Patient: sex M, age 44
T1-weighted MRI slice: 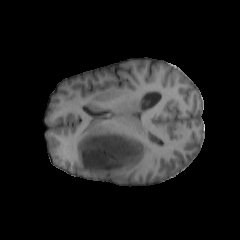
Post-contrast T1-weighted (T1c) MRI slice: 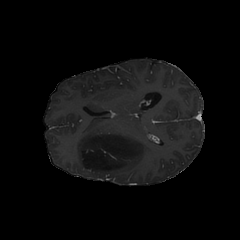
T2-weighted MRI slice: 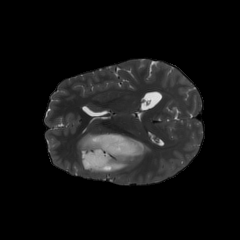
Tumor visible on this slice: yes
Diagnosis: Astrocytoma, IDH-mutant
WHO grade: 3